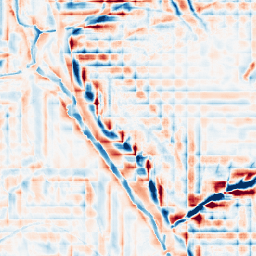
Category: wavelet
Decomposition family: wavelet_dwt
Decomposition parameters: wavelet: db2
level: 4
Upsampling method: edge_directed
Upsampling parameters: scale: 4
Upsampling scale: 4